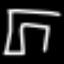
Label: pants